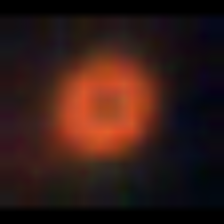
Taxon: NanoPlankton
Group: Other